Question: My tomcat is not working in eclipse but running from terminal. i found this wierd, so i checked with a new tomcat installation. I created a new tomcat (extracted .zip downloaded form apache website) created a new workspace and created a new server to check if the problem is with the old tomcat. To my surprise, new server in new workspace fails too. If i run from command line, its working fine. But from eclipse, the server is started but i am getting a 404 resource not found error.
Dont just cross out this as a basic question and help me out. I am stuck because of this and am unable to find any solution on net.
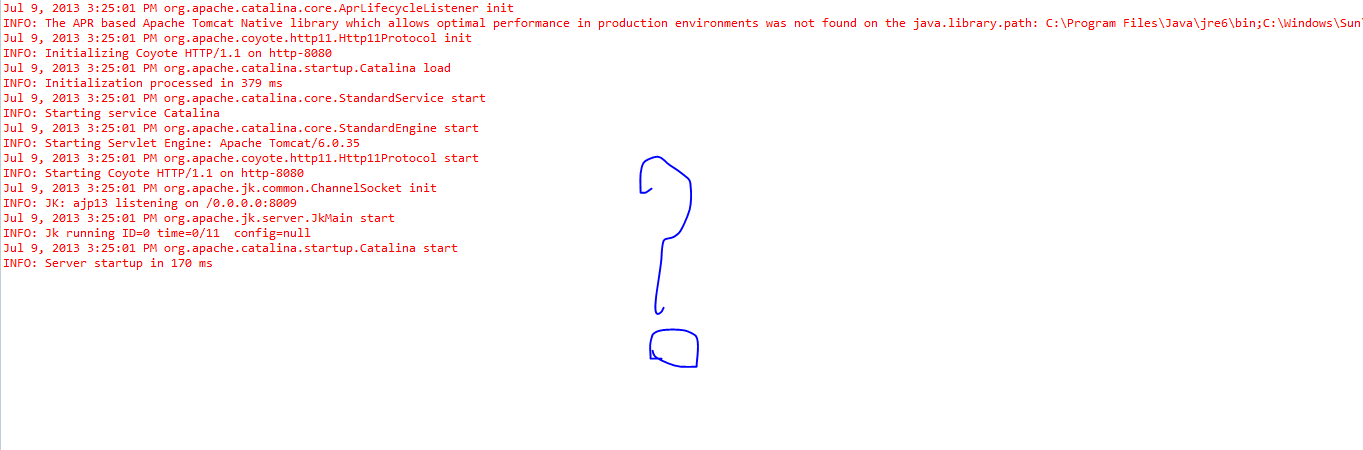
Answer: Problem Resolved
I did this:
Previously it was using workspace metadata. I changed it to tomcat installation data. I guess there was some leftover stale data from previous installation. Took too long to figure this out.